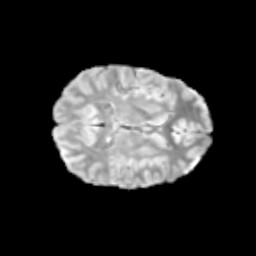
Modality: T2w
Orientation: axial
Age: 12
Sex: female
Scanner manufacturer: siemens
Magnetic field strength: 3 T
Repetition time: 3.8 s
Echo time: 0.07 s